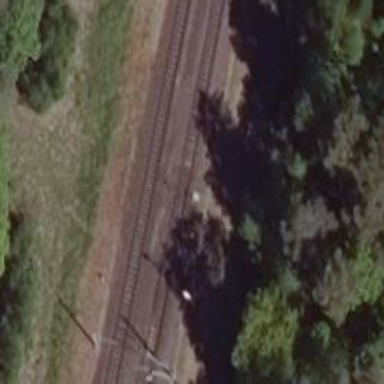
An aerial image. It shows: Railway with electrified contact lines.